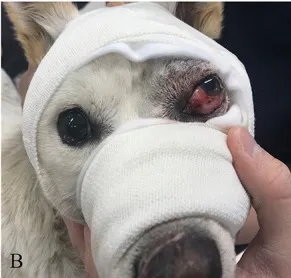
(B) Dorsolateral strabismus before surgical correction.
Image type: medical_photograph (other_medical_photograph)